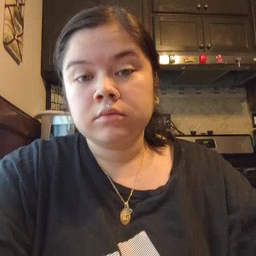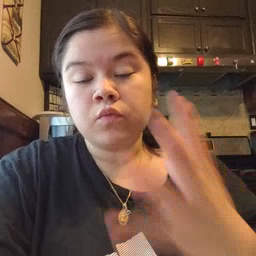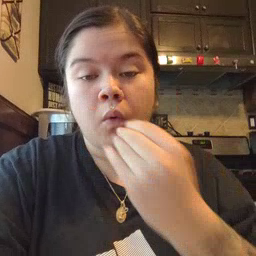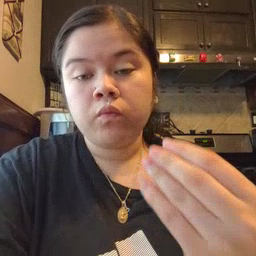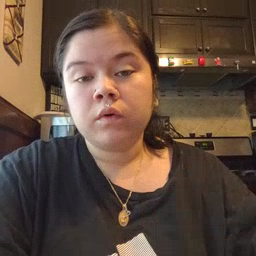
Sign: wolf